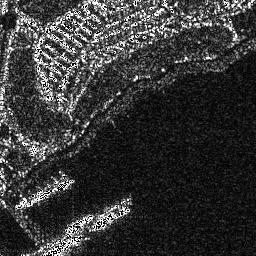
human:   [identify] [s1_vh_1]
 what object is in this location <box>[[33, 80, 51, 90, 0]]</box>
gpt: <ref>1 medium ship at the bottom</ref>

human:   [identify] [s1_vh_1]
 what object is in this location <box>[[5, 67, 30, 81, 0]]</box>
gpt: <ref>1 large ship at the bottom left</ref>